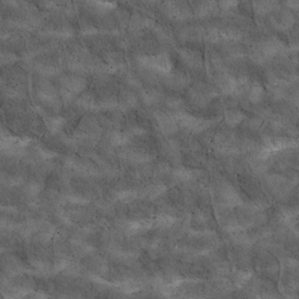
Label: non_frost